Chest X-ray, PA view. Patient: 66 years old, sex M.
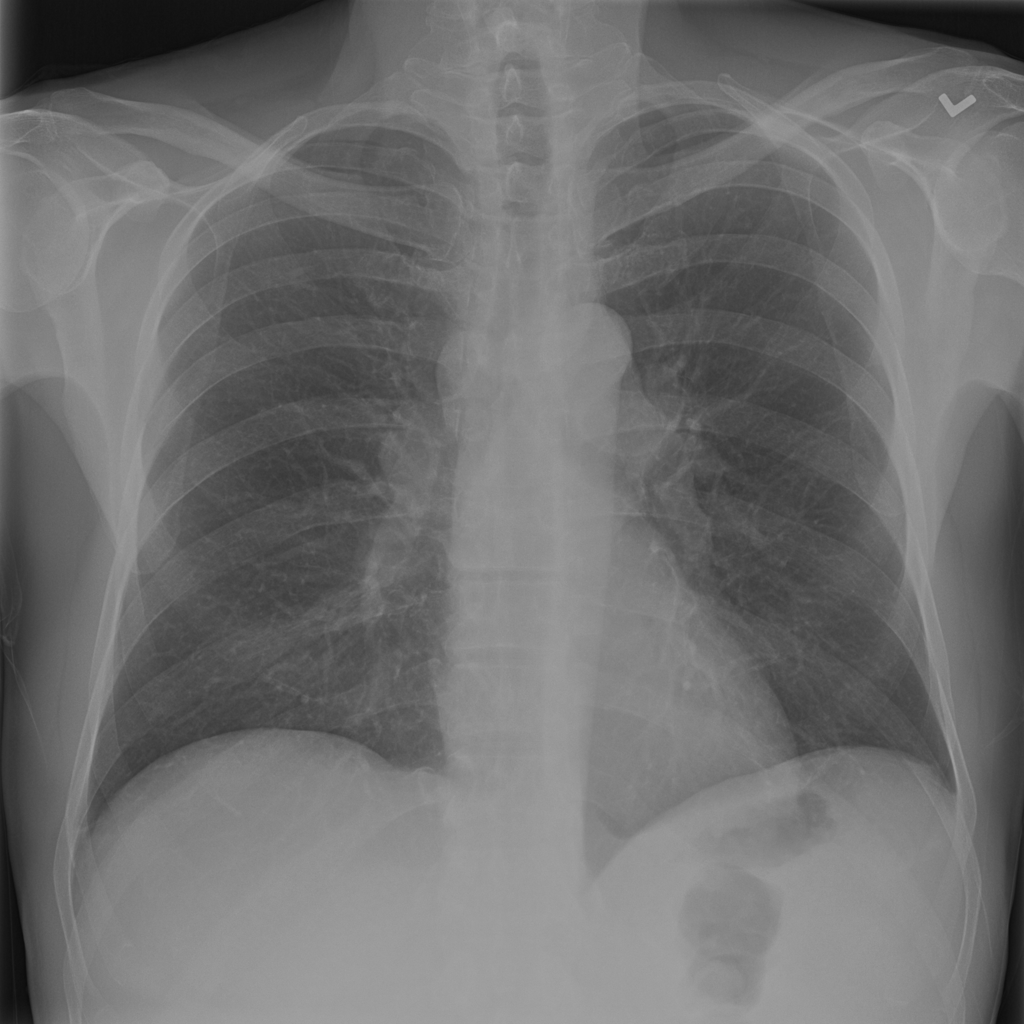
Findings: No Finding